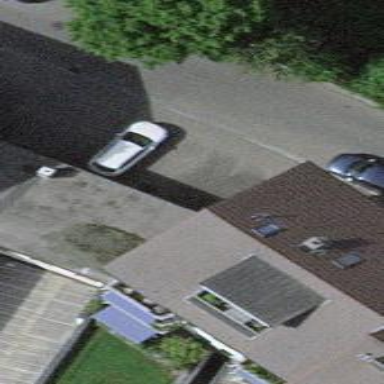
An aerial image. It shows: Group of garages.